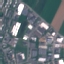
Land use / land cover: Industrial